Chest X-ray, PA view. Patient: 60 years old, sex F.
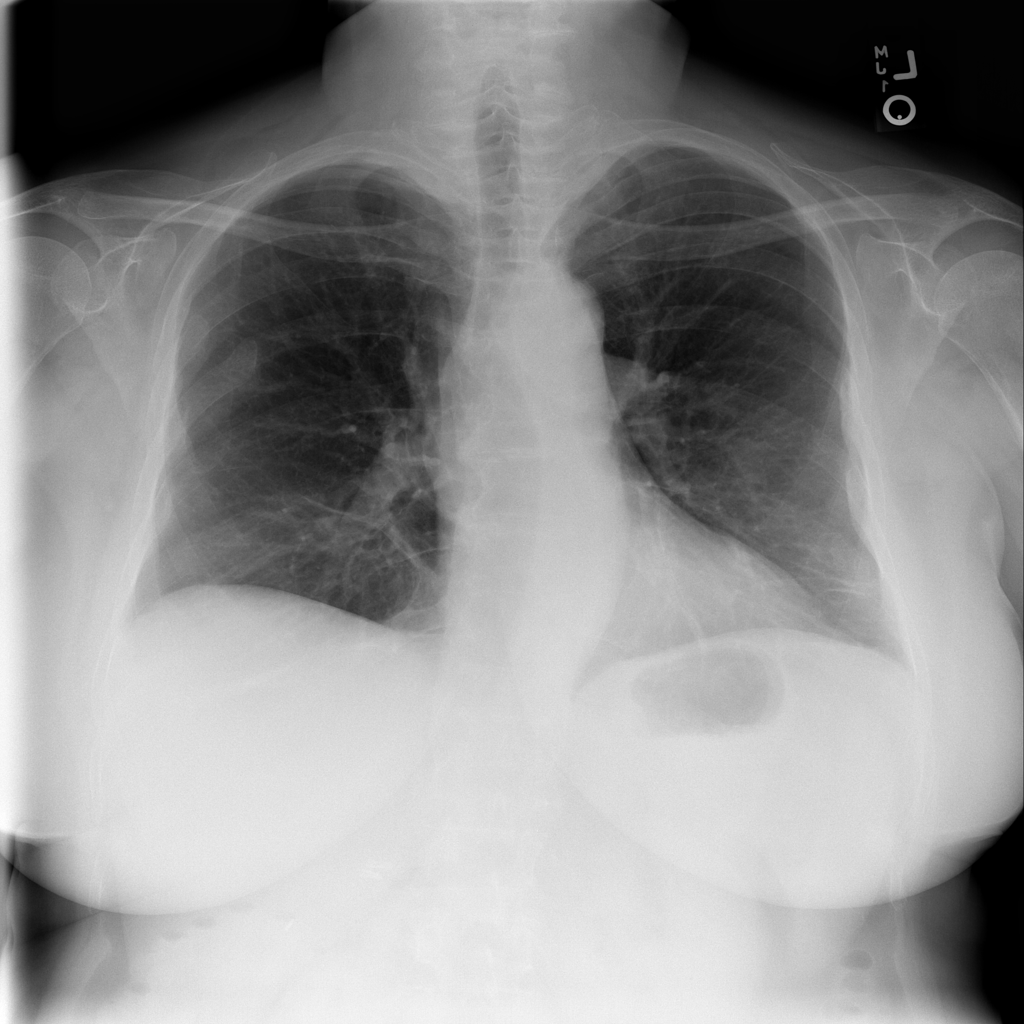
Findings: Atelectasis